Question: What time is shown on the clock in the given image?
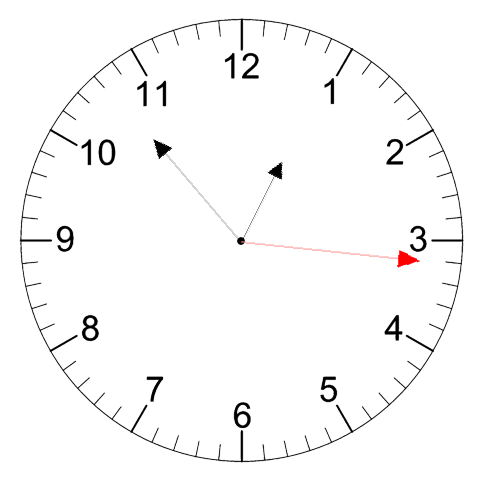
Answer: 12:53:16